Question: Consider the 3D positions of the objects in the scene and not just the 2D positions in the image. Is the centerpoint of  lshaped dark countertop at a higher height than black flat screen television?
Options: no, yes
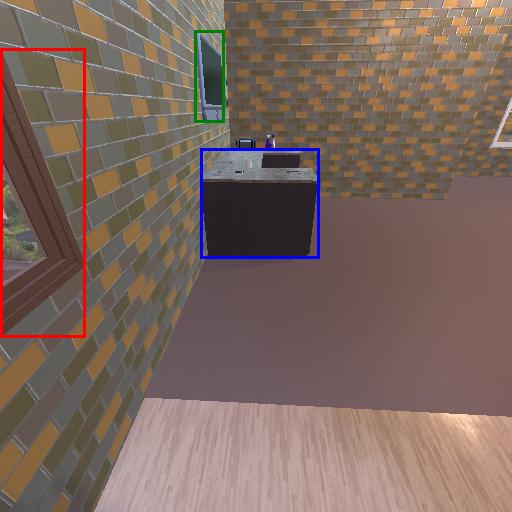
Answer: no